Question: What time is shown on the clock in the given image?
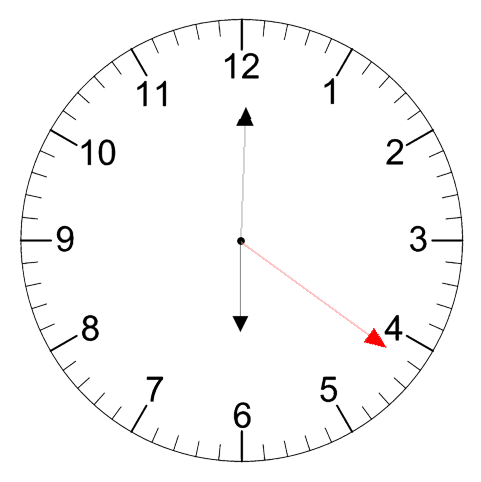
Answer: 06:00:21